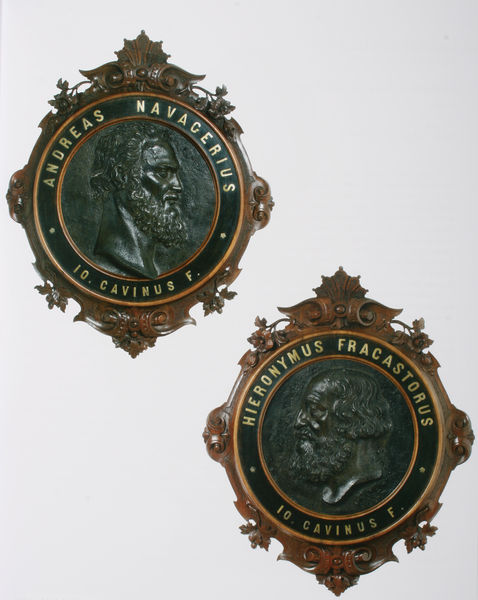
Titel: Andrea Navagero und Girolamo Fracastro
Künstler: Giovanni da Cavino
Standort: Padua
Institution: Museo Bottacin
Schlagwörter: kopf, mann, grün, blumen, braun, grau, holz, köpfe, licht, männer, profil, schwarz, blüten, muster, ornament, bart, bärte, profile, wand, augen, barock, bärtig, rahmen, vollbart, bildnis, hals, portrait, porträt, gold, haare, adel, locken, kreis, rund, tondo, umrandung, relief, schrift, bilder, bilderrahmen, fotos, modell, zwei, schriftzug, rand, kaiser, realistisch, inschrift, büste, dekor, verzierung, bronze, foto, name, antike, medaillon, porträts, text, medallien, bildnisse, portraits, namen, wappen, voluten, portät, antik, antikisierend, medaille, beschlag, gefasst, gerahmt, vorlage, reliefs, erinnerung, verzeirung, abbildung, legende, münze, inschriften, latein, beschriftet, lateinisch, cäsar, abgüsse, rocaille, medaillons, umschrift, hieronymus, münzen, gemme, medaillie, medallions, andreas, gemmen, medaillen, konterfei, numismatik, avers, cavimus, cavinus, fracastorus, gednkmünze, havagerius, navacerius, navaserius, kaiserportrait, navagerius, fracastorius